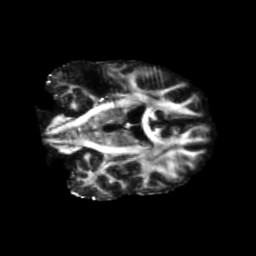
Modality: FA
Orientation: coronal
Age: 47
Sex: male
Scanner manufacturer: siemens
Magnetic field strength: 3 T
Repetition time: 5.47 s
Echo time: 0.0854 s